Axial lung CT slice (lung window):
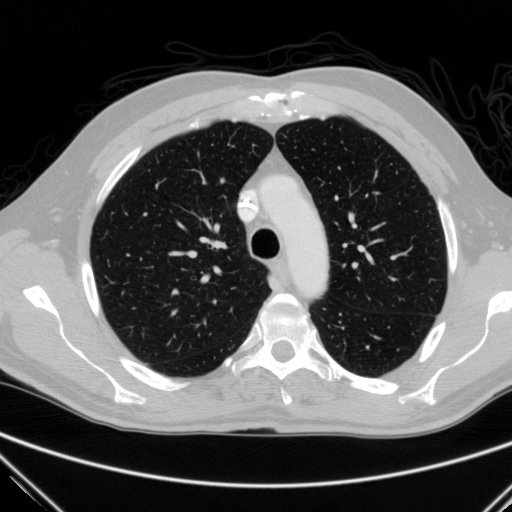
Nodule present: no